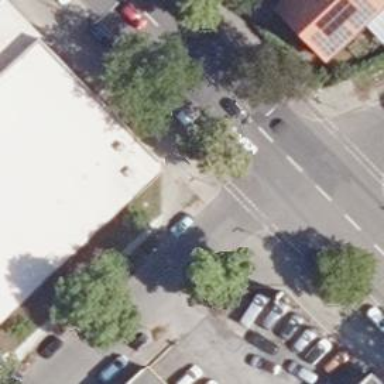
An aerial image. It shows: Residential road with asphalt surface. There are sidewalks on both sides. There is parallel on-street parking available on both sides of the road.